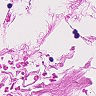
Metastatic tissue present: no